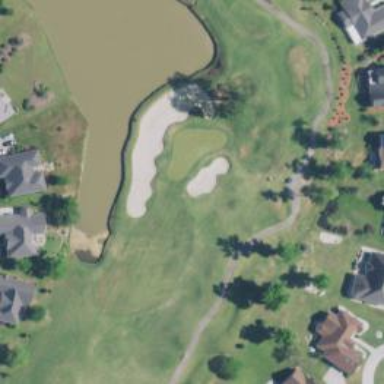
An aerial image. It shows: Sand bunker on golf course.